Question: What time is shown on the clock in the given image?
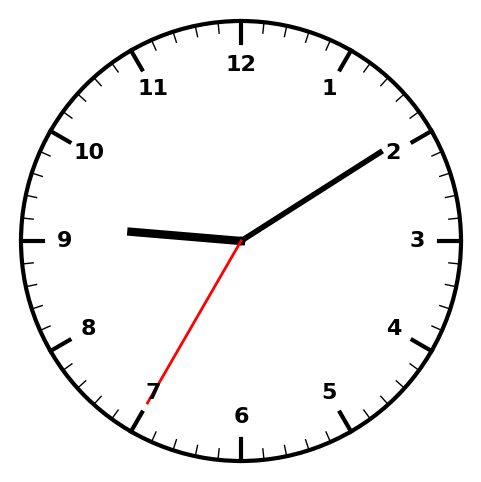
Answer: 09:09:35